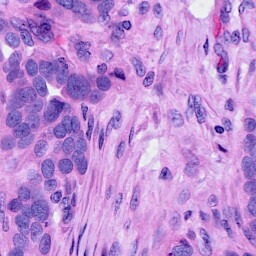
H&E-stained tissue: Ovarian